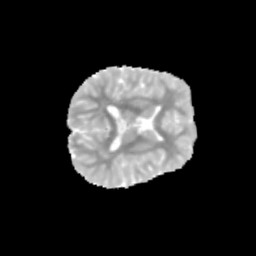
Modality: MD
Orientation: axial
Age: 10
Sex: female
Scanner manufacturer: siemens
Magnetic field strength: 3 T
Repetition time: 3.8 s
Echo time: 0.07 s